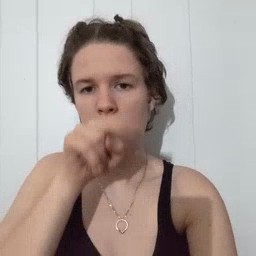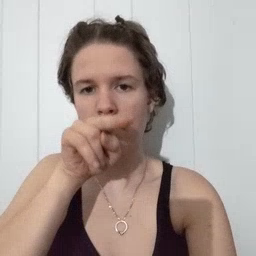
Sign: tongue